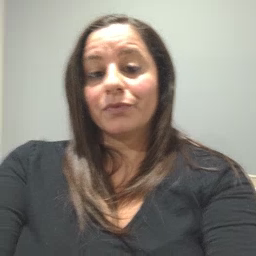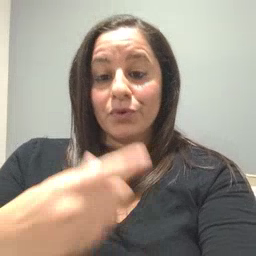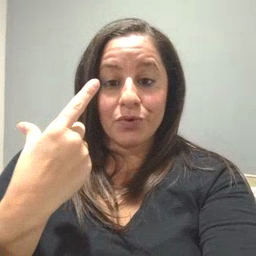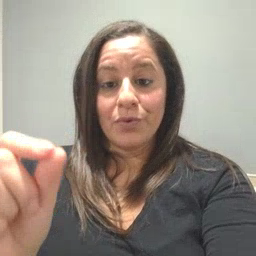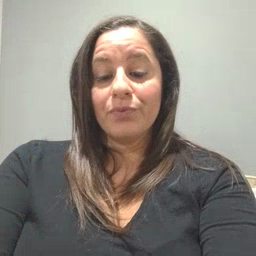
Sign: go